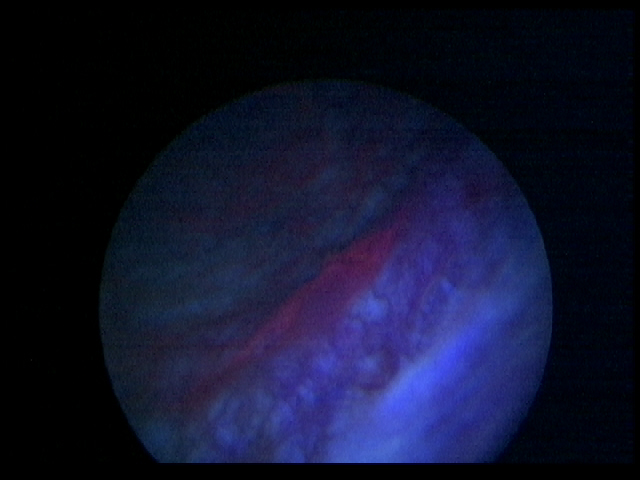
Modality: BLC
Class: Non-malignant
Subclass: NephrogenicAdenoma
Lesion: L3
Morphology: Non-papillary
Bladder cancer association: No